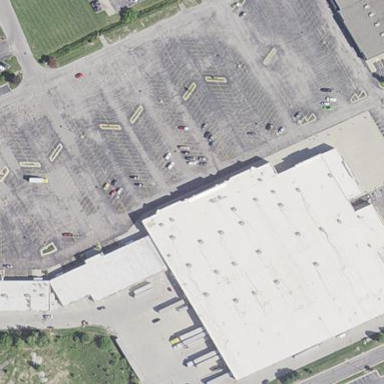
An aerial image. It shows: Retail area.